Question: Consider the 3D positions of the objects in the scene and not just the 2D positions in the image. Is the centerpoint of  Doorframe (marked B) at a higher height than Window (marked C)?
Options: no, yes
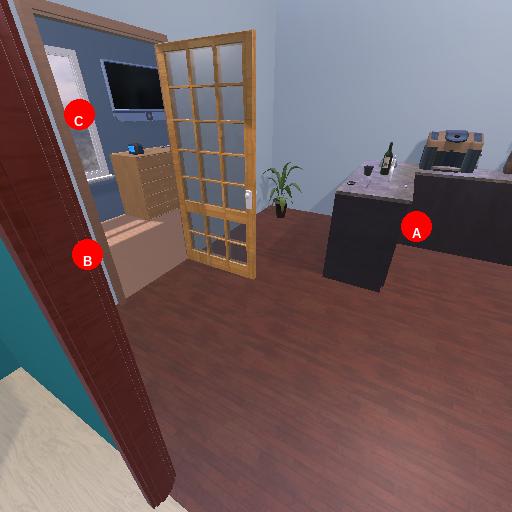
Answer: no